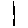
Label: line